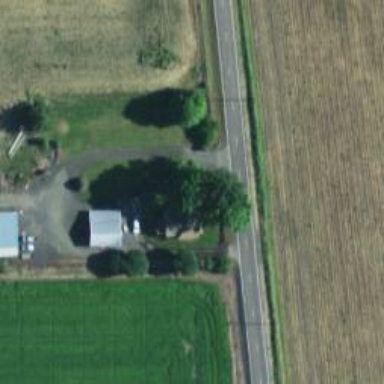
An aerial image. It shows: Driveway.